Question: Given a photo that I have manually drawn a colored bounding box,
I want to copy / crop the image content, to keep the content inside the bounding box.
The goal is to detect that color bounding box, and then use that to tell the script where to copy/crop.
I have experimented with contours, but it appears I need extra steps.
Perhaps a way to:
- - - -
There could be a better way;
What is the best way to go about this?
And what Python OpenCV methods would I use?
Based on my current experimental code (I was exploring getting the area by contour size, but I think I need better contour code):
'''
import numpy as np
import cv2
image_dir = "/Users/admin/Documents/dir/dir2/"
im = cv2.imread(image_dir+'test_image_bounded.png')
imgray = cv2.cvtColor(im,cv2.COLOR_BGR2GRAY)
ret,thresh = cv2.threshold(imgray,176,190,43)
#ret,thresh = cv2.threshold(imgray,127,255,0)
contours, hierarchy = cv2.findContours(thresh,cv2.RETR_TREE,cv2.CHAIN_APPROX_SIMPLE)
areaArray = []
count = 1
for i, c in enumerate(contours):
area = cv2.contourArea(c)
areaArray.append(area)
#first sort the array by area
sorteddata = sorted(zip(areaArray, contours), key=lambda x: x[0], reverse=True)
#find the nth largest contour [n-1][1], in this case 2
largestcontour = sorteddata[0][2]
#draw it
x, y, w, h = cv2.boundingRect(largestcontour)
cv2.drawContours(im, largestcontour, -1, (255, 0, 0), 2)
cv2.rectangle(im, (x, y), (x+w, y+h), (0,255,0), 2)
cv2.imwrite(image_dir+'output.jpg', im)
'''

edit --------------------------------
I've managed to get some pretty good results by color detection, morphology, and grabbing the second largest threshold
Here is some relevant code:
'''
green_MIN = np.array([45, 25, 25],np.uint8)
green_MAX = np.array([55, 255, 255],np.uint8)
hsv_img = cv2.cvtColor(img,cv2.COLOR_BGR2HSV)
frame_threshed = cv2.inRange(hsv_img, green_MIN, green_MAX)
#image = cv2.imread('...') # Load your image in here
# Your code to threshold
#image = cv2.adaptiveThreshold(image, 255, cv2.ADAPTIVE_THRESH_GAUSSIAN_C, cv2.THRESH_BINARY_INV, 45, 0)
# Perform morphology
se = np.ones((20,20), dtype='uint8')
image_close = cv2.morphologyEx(frame_threshed, cv2.MORPH_CLOSE, se)
'''
The HSV values are a pain; I'd like to automate that part.
This was helpful to get value:
<URL>
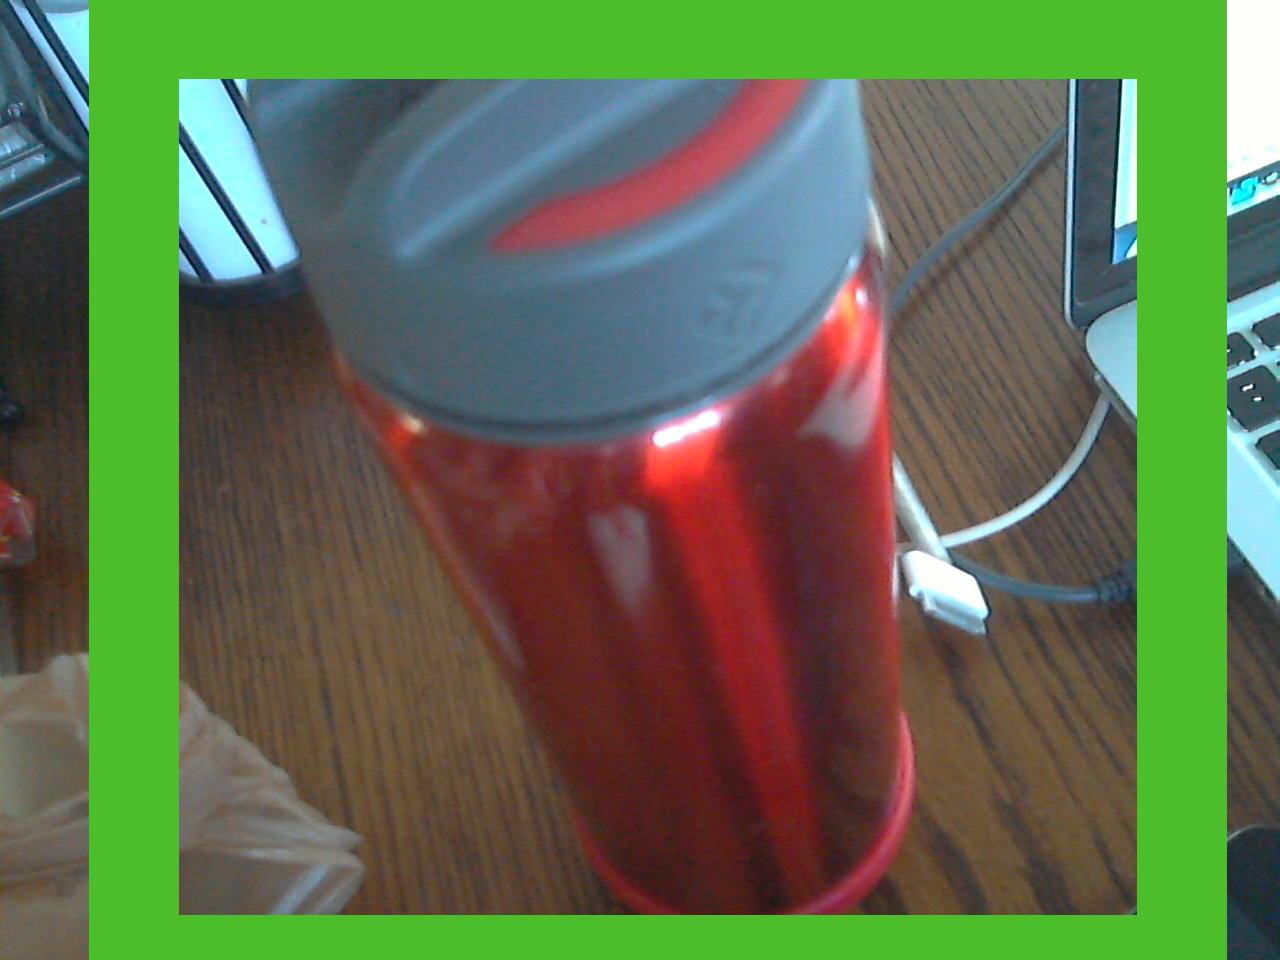
Answer: My quick suggestion would be to:
1) Filter by color since the rectangle is green. Green might also exist in the image itself, but this will reduce the false positives.
2) Detect lines that form the rectangle.
Now this might be done in various ways. A more general way to do it would be to use the Hough transform. I'm not aware of an implementation that would directly search for rectangles, although you could implement it as well. The <URL> function will find lines and you can choose those that form a rectangle.
However, in your application, you might have quite strict assumptions that will make this problem much easier. If the bounding box is never rotated, you can simply iterate over the rows and columns to find those that have the largest amount of pixels of the color you are looking for. That can be extended to look for contiguous pixels to find line segments, but might not even be necessary.